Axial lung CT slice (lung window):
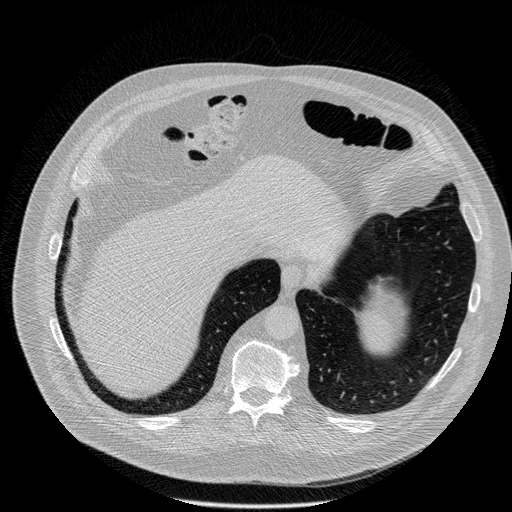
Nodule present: no